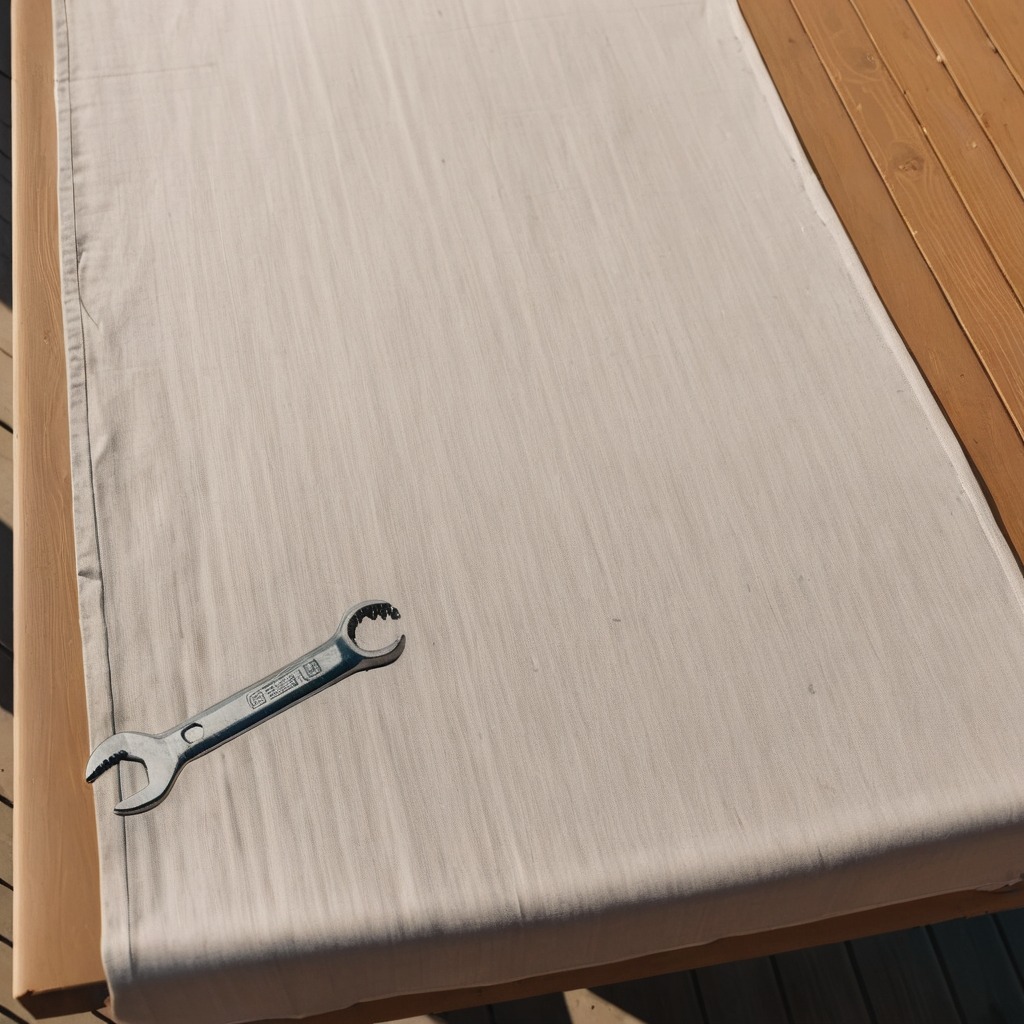
An wrench lying on a wooden table in an outdoor workshop during daytime bright natural light soft shadows worn but beneath the cloth.